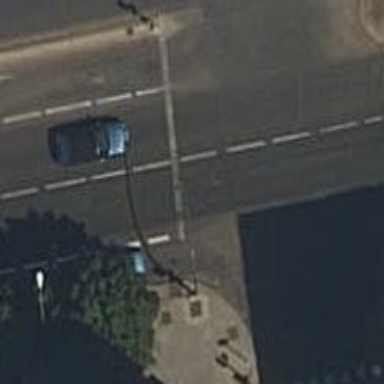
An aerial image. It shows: Road with traffic signals.